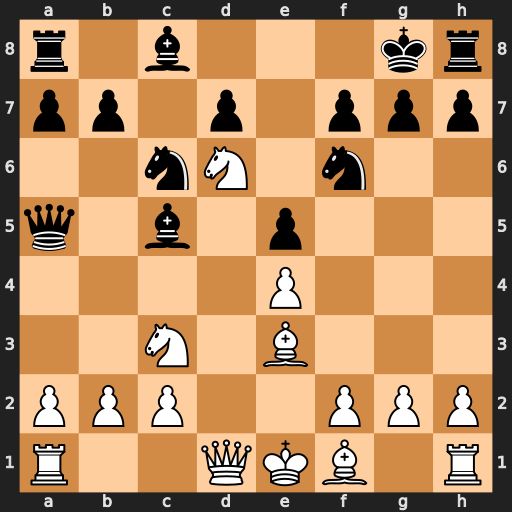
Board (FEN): r1b3kr/pp1p1ppp/2nN1n2/q1b1p3/4P3/2N1B3/PPP2PPP/R2QKB1R
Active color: w
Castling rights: KQ
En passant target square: -
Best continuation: Nc4 Qd8 Bxc5